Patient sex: M
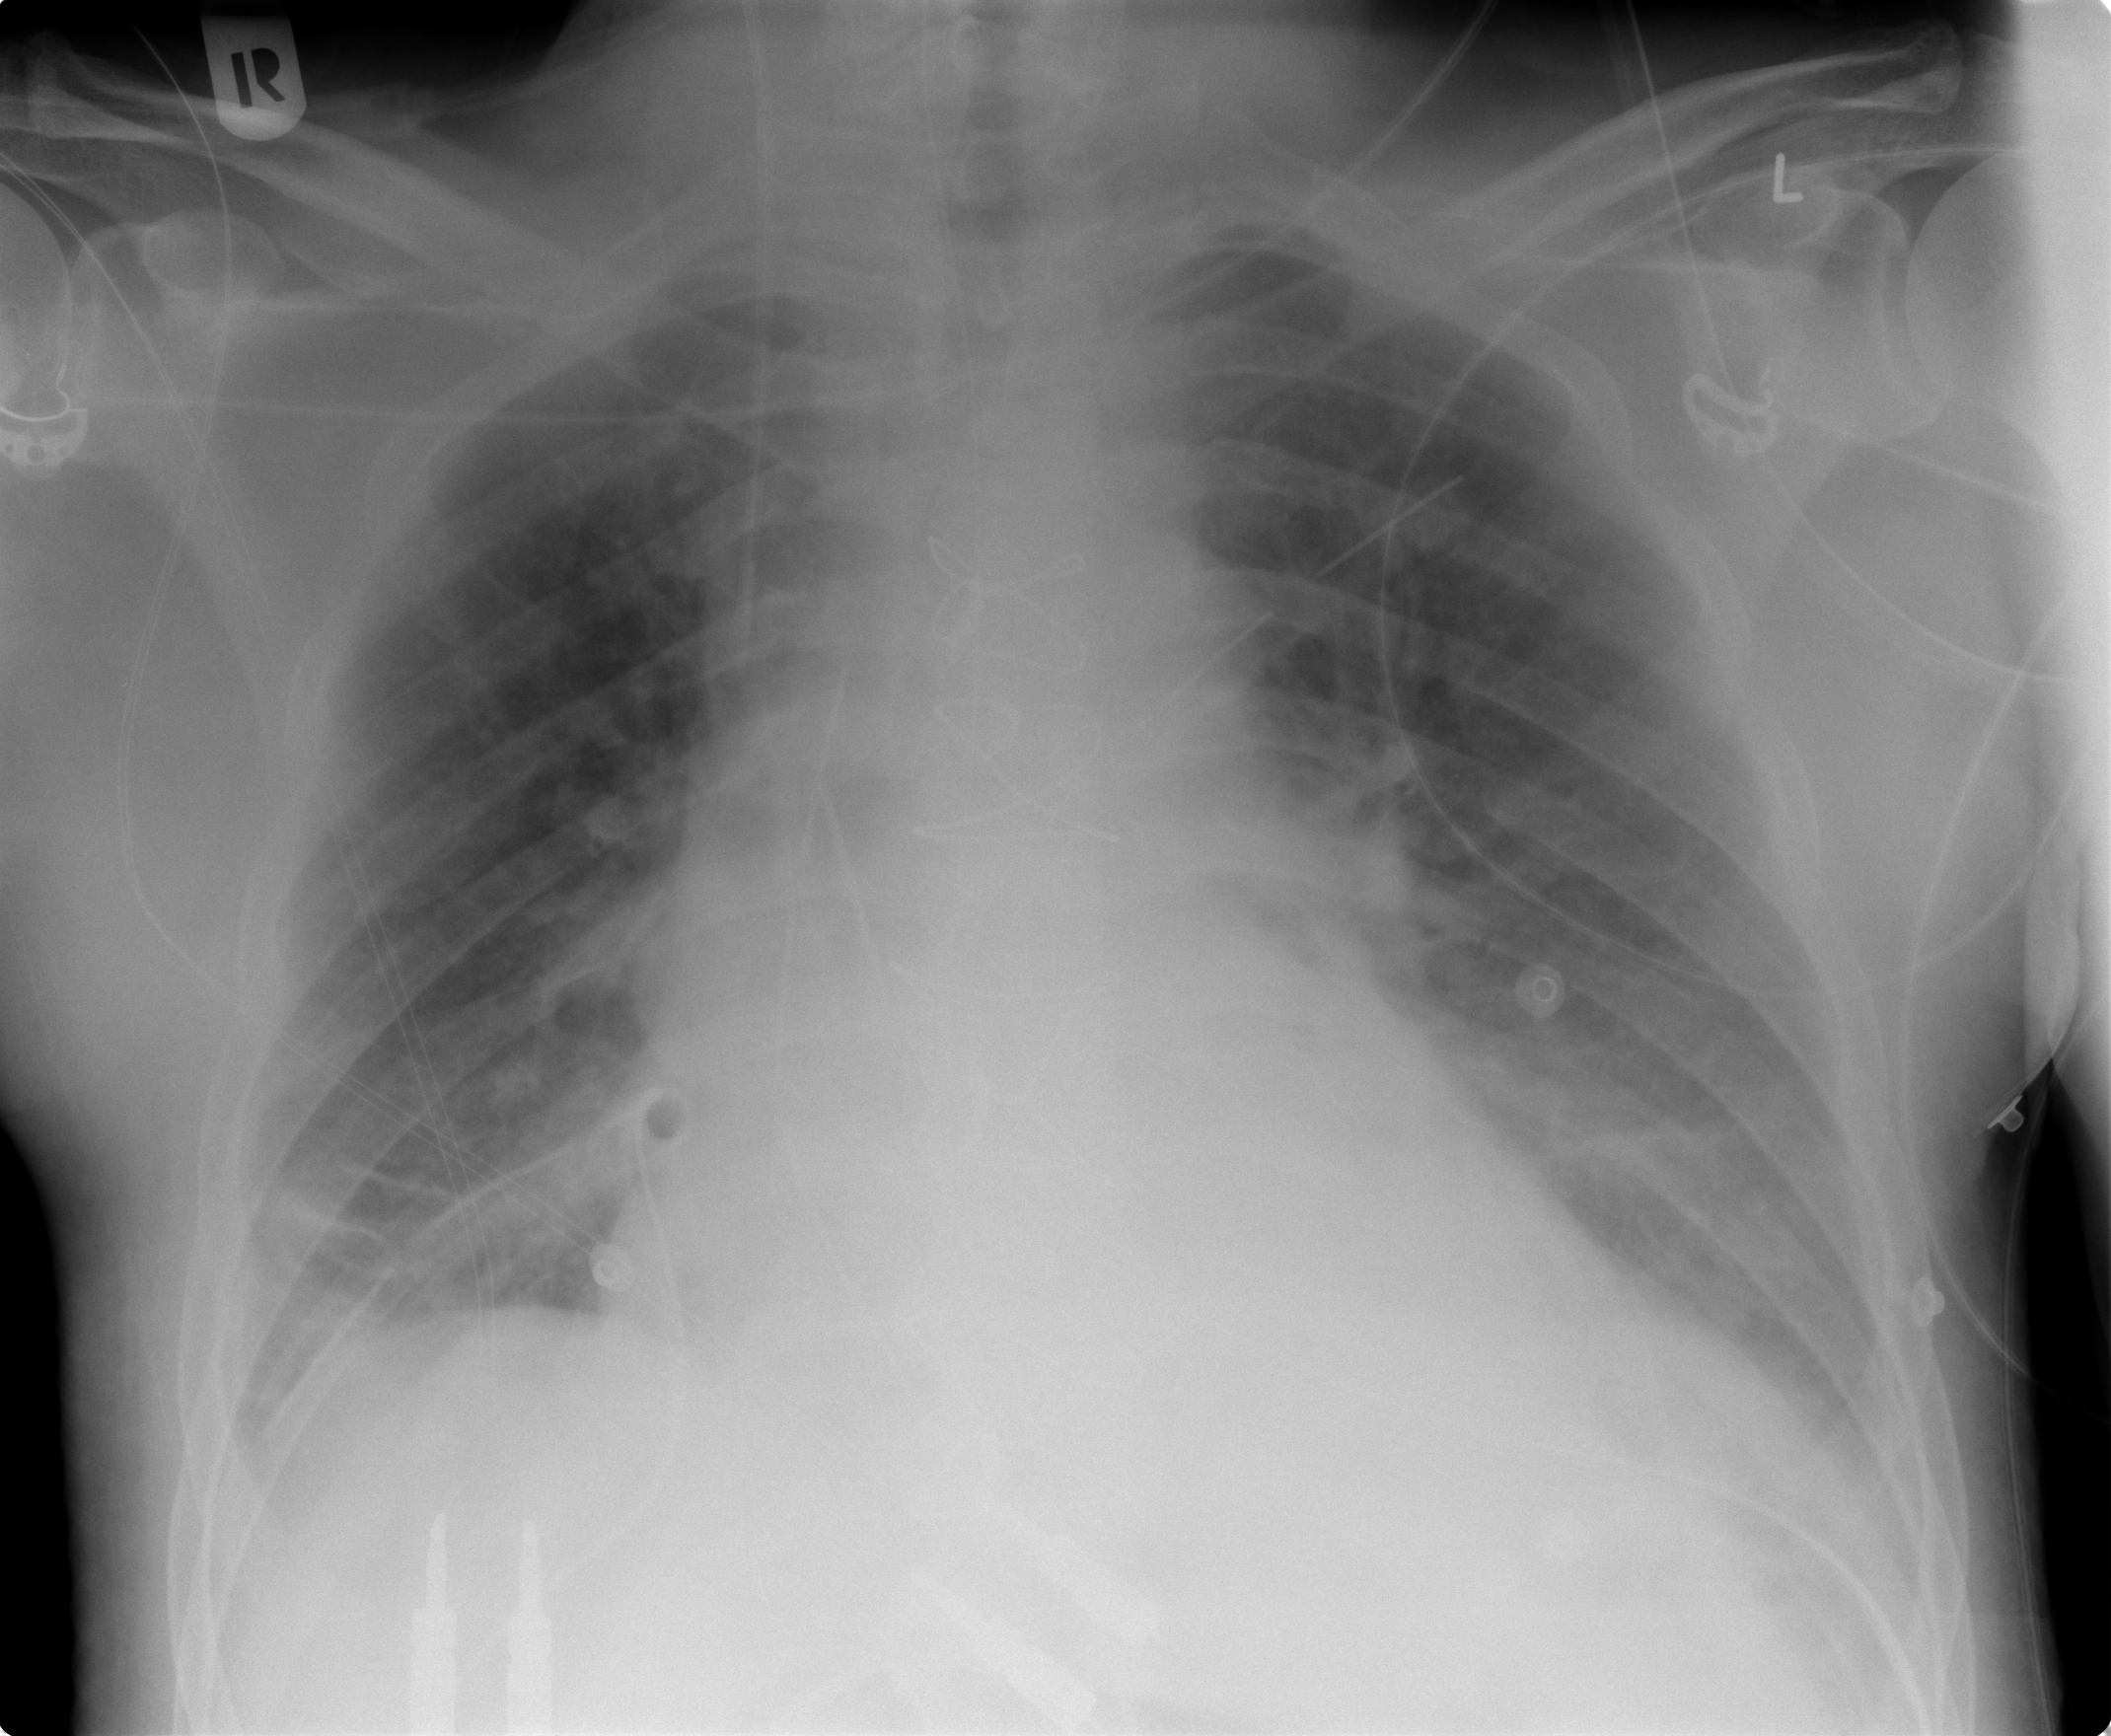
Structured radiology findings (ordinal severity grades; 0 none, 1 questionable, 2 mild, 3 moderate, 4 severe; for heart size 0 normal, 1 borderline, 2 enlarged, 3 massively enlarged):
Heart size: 2
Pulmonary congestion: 2
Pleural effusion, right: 2
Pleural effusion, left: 2
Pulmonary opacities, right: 0
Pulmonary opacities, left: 0
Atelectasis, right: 2
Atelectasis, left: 2